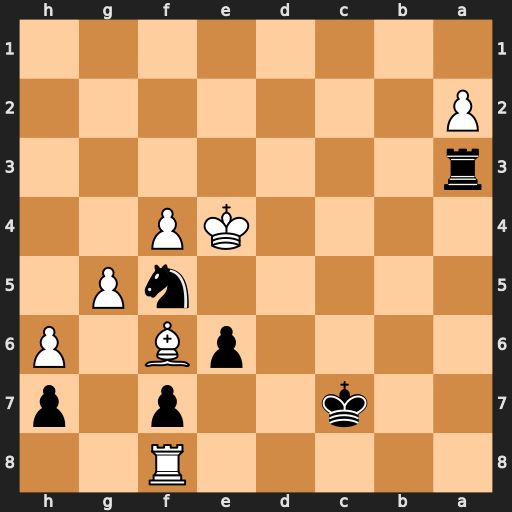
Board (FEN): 5R2/2k2p1p/4pB1P/5nP1/4KP2/r7/P7/8
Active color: b
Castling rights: -
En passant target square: -
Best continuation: Re3#